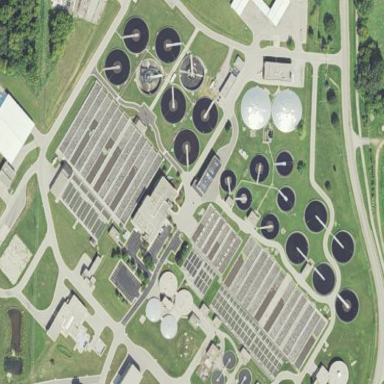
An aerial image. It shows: Wastewater plant.